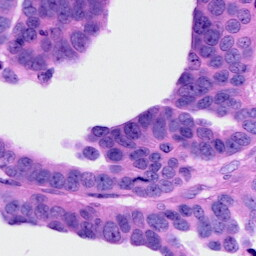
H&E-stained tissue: Ovarian